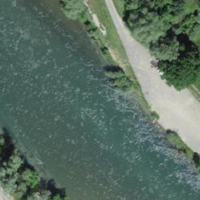
EUNIS habitat code: 15
Species observed at this site:
Lissotriton helveticus
Prunus padus